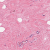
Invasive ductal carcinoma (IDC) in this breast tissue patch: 0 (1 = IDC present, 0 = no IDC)